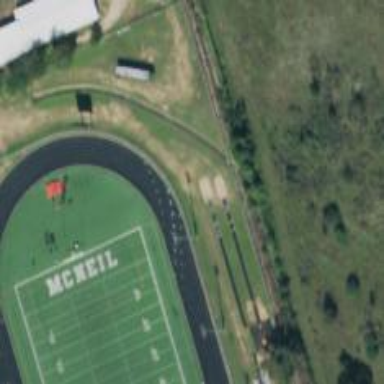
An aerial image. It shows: Athletics track located in leisure land area.